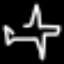
Label: airplane